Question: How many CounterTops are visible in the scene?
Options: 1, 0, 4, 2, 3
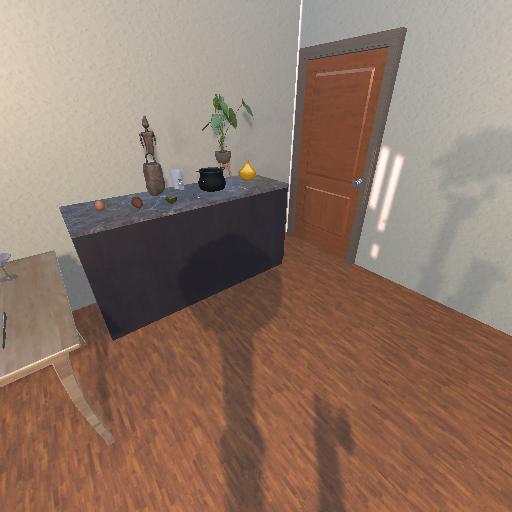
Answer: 1